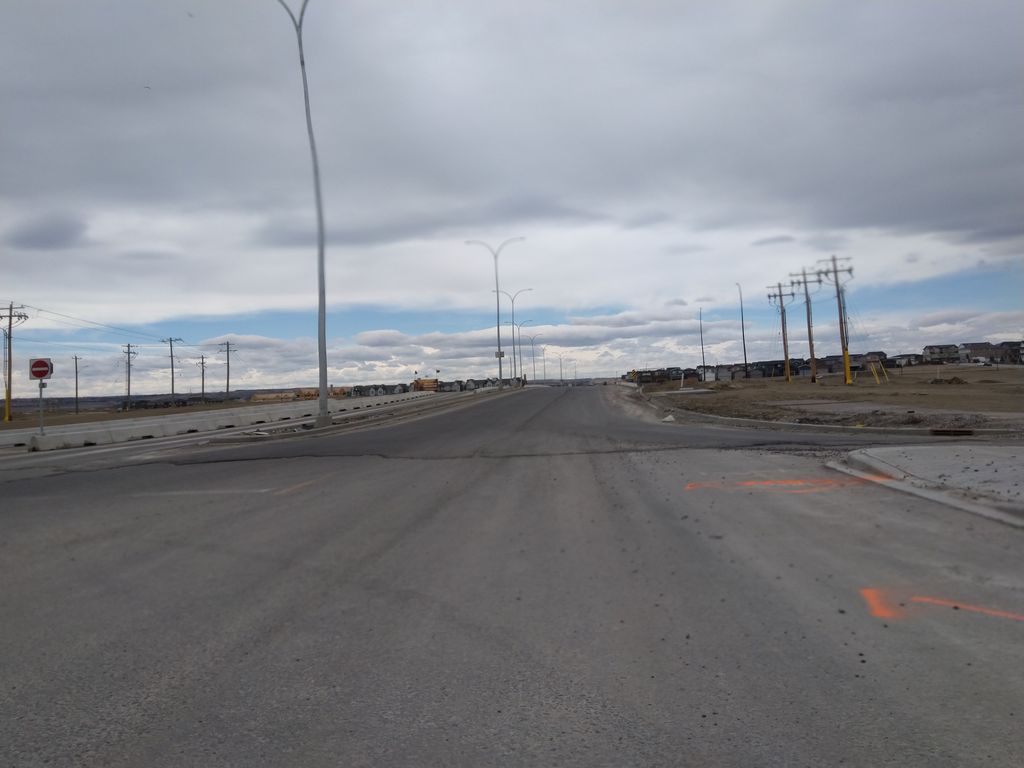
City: calgary